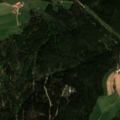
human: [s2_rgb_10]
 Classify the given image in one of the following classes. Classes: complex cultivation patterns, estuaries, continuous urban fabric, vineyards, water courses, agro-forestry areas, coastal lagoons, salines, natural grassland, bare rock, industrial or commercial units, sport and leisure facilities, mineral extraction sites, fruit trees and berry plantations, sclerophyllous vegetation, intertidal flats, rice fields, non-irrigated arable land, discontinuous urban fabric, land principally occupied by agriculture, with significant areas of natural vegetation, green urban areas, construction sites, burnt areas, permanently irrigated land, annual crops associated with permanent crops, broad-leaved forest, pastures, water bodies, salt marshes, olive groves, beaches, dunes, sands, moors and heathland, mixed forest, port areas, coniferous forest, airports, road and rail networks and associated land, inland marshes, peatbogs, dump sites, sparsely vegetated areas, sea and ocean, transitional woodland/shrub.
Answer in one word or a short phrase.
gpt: non-irrigated arable land, complex cultivation patterns, coniferous forest